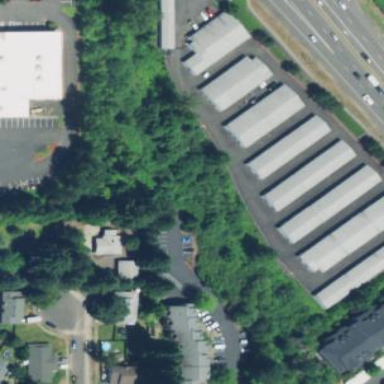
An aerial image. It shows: Commercial area with storage rental shop.